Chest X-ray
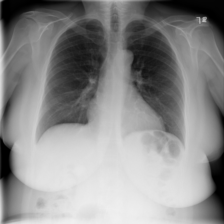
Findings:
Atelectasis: negative
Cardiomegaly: negative
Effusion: negative
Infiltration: negative
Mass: negative
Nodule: negative
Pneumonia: negative
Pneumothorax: negative
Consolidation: negative
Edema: negative
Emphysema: negative
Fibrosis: negative
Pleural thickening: negative
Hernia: negative